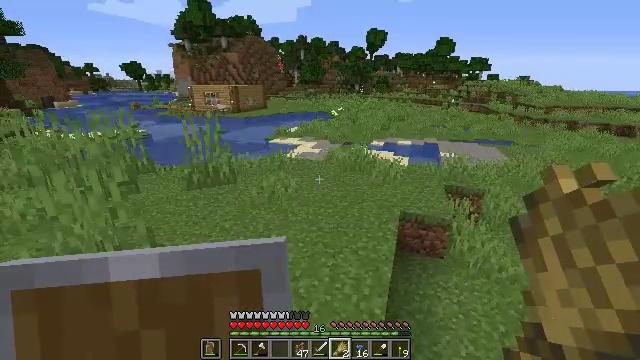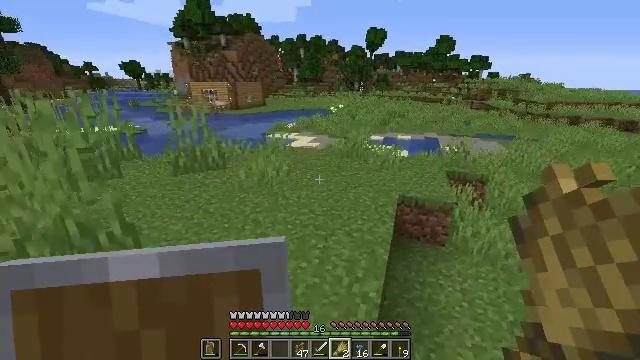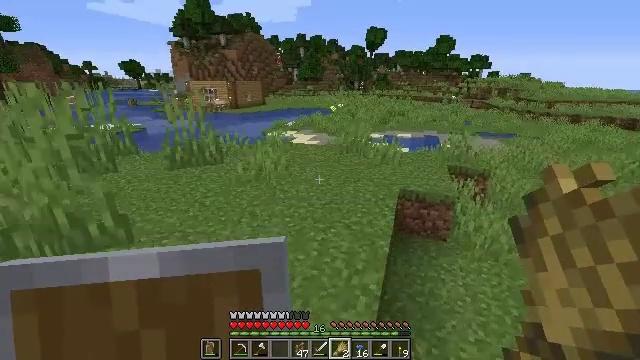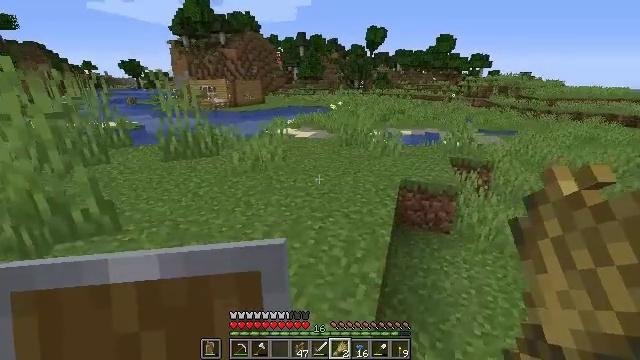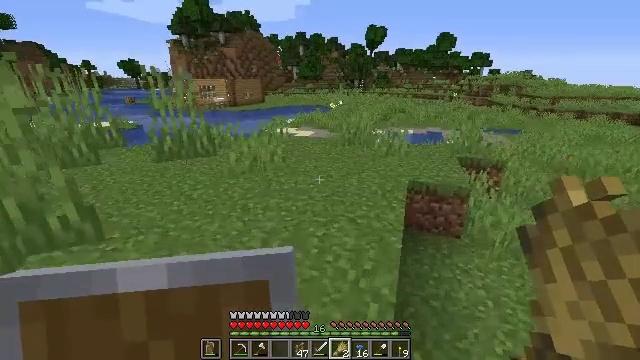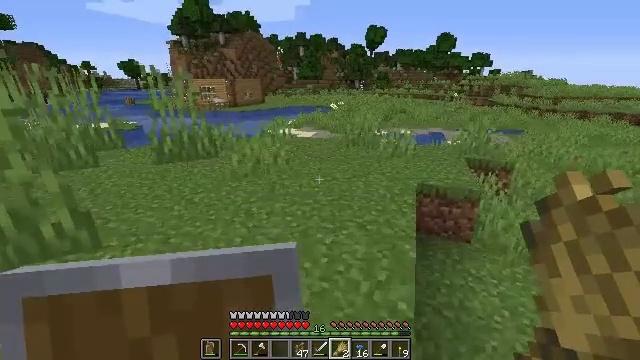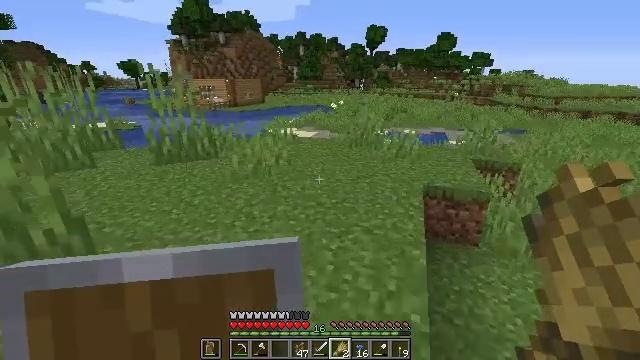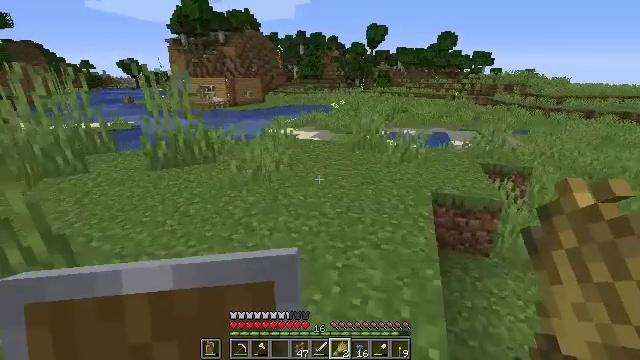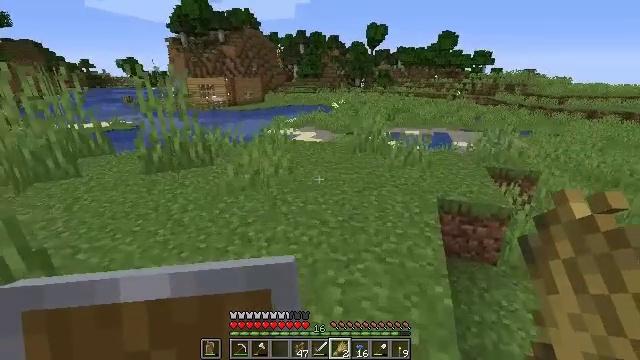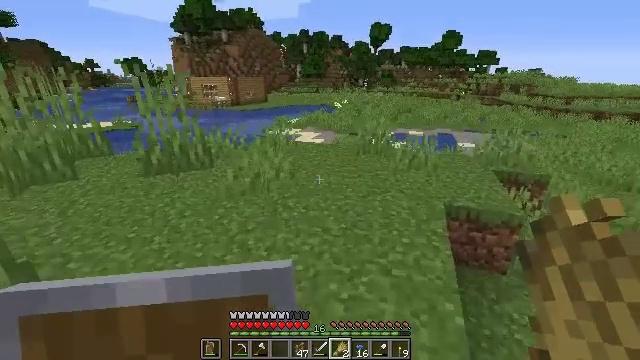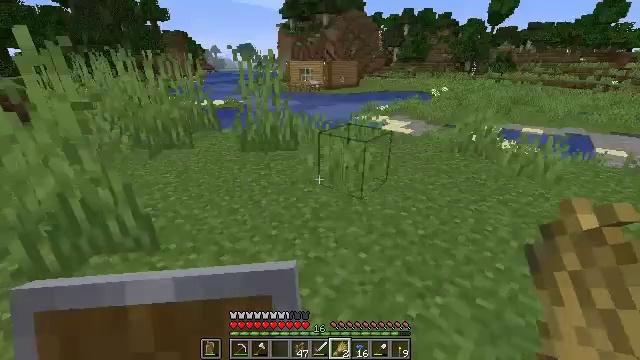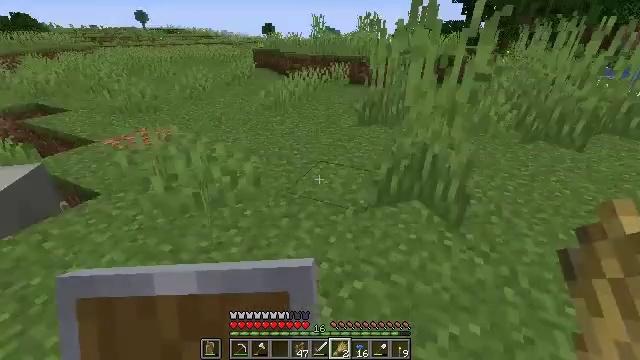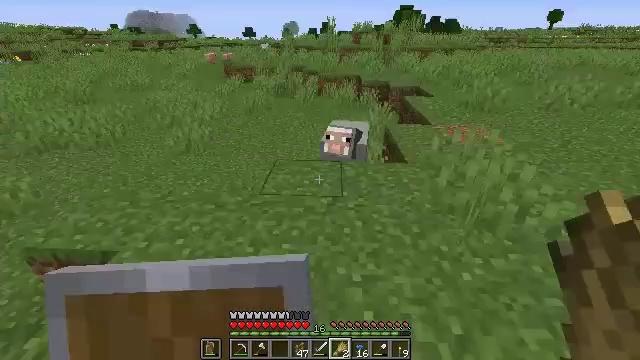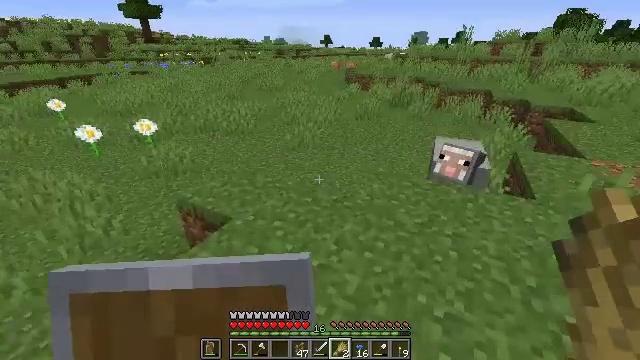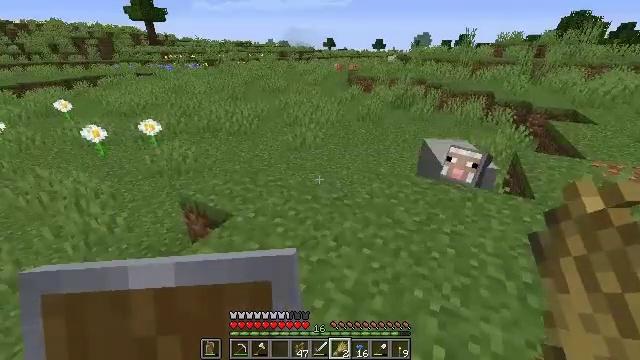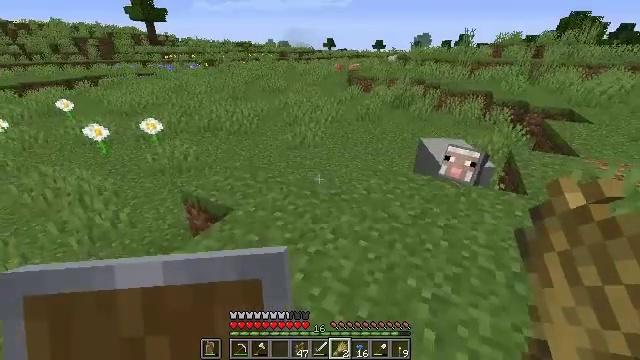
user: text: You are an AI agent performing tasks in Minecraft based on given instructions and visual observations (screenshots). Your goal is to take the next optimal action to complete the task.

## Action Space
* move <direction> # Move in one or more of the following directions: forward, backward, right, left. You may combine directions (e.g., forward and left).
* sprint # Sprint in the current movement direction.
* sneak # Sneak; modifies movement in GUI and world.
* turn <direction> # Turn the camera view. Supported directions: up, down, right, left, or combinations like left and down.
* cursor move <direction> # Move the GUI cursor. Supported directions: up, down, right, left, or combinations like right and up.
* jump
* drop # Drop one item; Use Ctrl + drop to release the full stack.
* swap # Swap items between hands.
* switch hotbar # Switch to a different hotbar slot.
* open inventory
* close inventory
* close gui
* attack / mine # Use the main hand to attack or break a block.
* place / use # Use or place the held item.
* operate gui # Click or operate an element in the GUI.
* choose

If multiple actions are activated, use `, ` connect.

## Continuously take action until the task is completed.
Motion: motion action
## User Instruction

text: Make an iron hoe by using iron ingots and sticks.
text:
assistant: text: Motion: move forward and move left
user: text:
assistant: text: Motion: move forward and move left
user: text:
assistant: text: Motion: move forward and move left
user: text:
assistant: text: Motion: move forward and move left
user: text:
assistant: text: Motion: move forward and move left
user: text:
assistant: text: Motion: move forward
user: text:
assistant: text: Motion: move forward
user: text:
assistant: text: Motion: move forward
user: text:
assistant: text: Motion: move forward
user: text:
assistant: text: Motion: move forward, turn left and down
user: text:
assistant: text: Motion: move forward, turn left and down
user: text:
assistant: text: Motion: turn left
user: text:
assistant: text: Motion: turn left and up
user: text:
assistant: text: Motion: move back
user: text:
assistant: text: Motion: move back
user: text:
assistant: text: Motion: move back
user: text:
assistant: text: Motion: move back
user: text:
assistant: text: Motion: move back
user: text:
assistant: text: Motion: move back, turn right and up
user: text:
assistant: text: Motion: move back, turn right and up
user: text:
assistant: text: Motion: move back, turn right and up
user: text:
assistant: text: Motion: move back
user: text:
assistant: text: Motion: move back
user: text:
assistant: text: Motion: no_op
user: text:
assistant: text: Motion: turn right
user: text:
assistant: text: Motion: turn right and up
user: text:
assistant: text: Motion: no_op
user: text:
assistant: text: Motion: no_op
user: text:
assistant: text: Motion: no_op
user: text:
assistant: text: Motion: move back